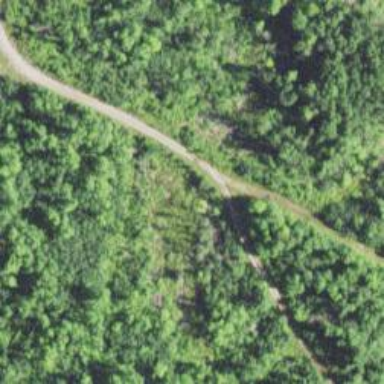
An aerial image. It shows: Abandoned railway track with historical significance.